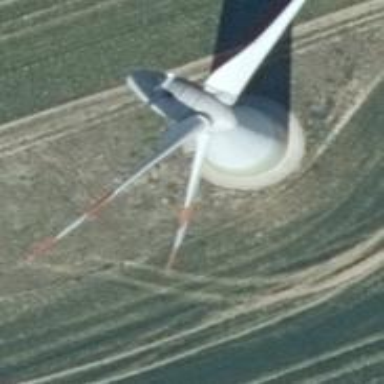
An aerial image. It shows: Wind generator powered by wind turbine.